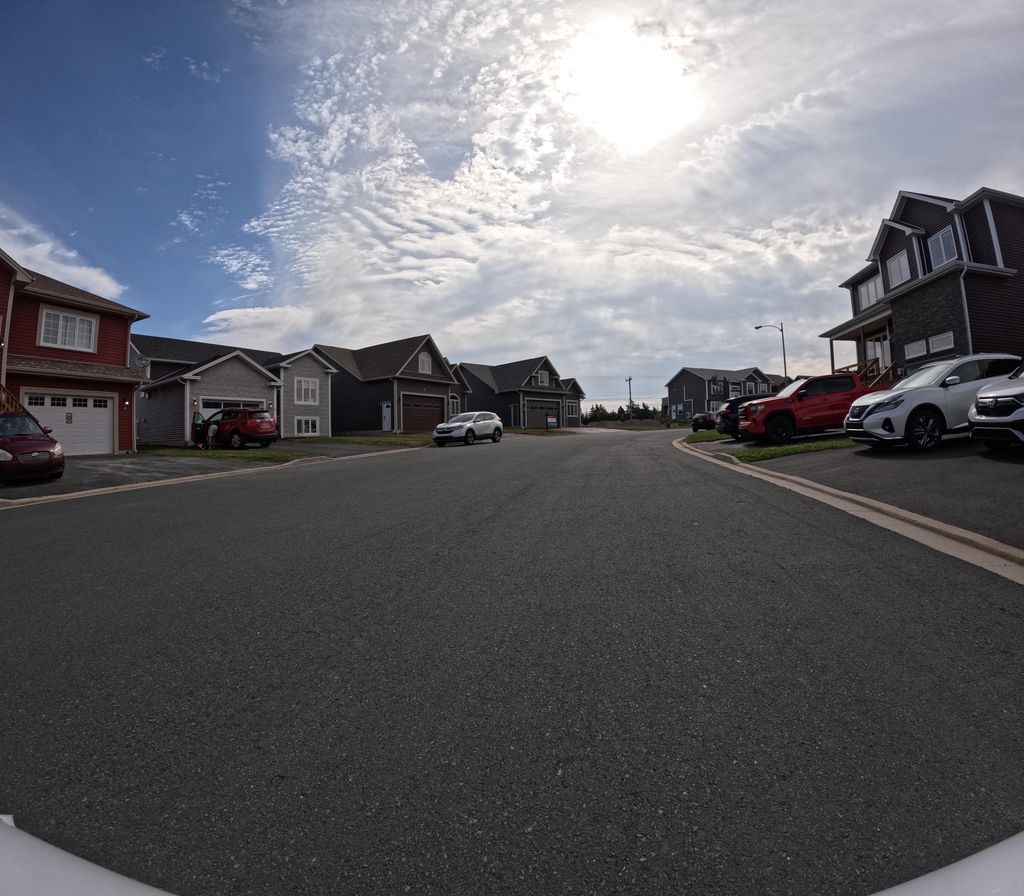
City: st_johns